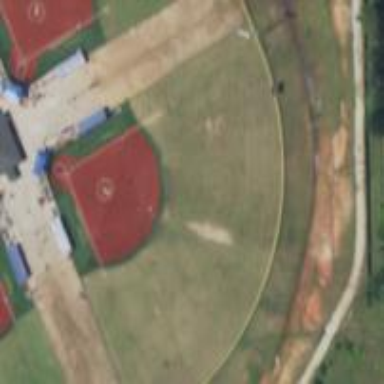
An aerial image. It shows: Softball pitch for baseball enthusiasts.